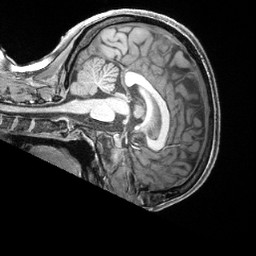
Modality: T1w
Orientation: sagittal
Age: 28
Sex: female
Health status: ill
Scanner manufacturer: siemens
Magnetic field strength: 3 T
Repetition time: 2.4 s
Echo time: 0.00222 s